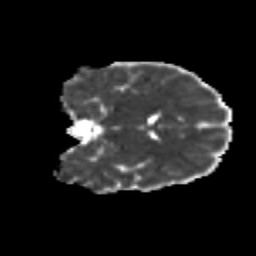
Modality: MD
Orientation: coronal
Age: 10
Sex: male
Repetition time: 9.4 s
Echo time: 0.089 s